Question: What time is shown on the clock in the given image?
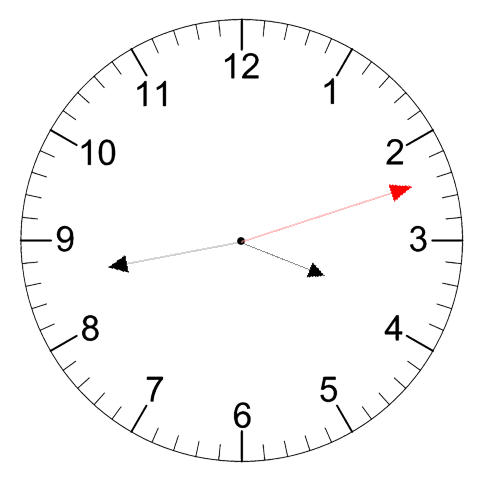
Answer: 03:43:12